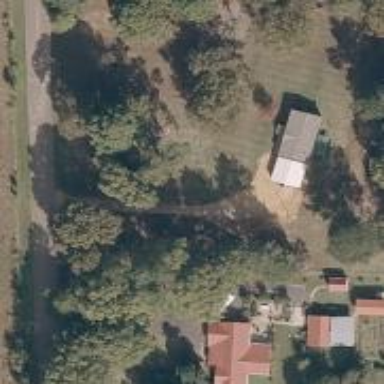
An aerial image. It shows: Driveway leading to service road.